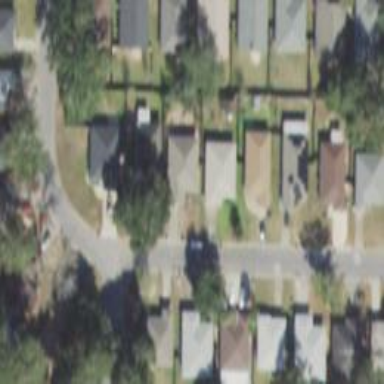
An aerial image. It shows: Residential area composed of single-family homes.